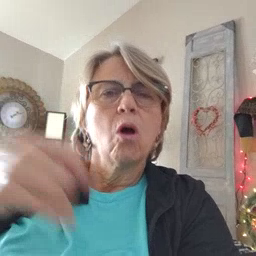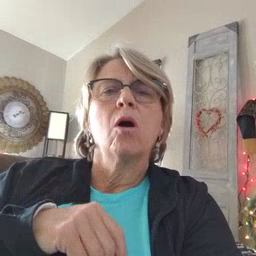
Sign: callonphone